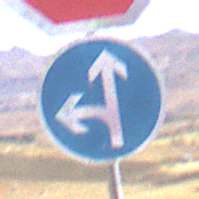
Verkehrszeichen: VorgeschriebeneFahrtrichtungGeradeausOderLinks
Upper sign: Stop
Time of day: Midday
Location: Outdoor (Nature)
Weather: Clear
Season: NotSpecified
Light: Natural